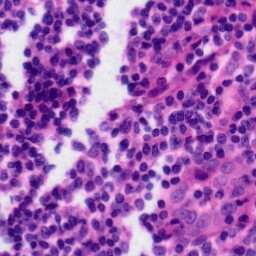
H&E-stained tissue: Tonsil